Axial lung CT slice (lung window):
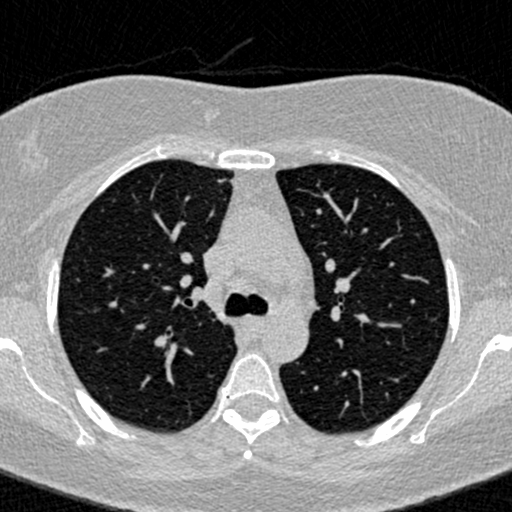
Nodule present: no